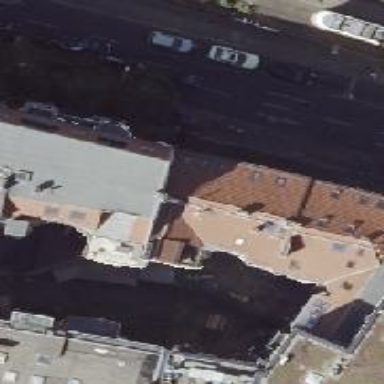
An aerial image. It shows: Pub.